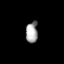
Tissue: lung
Cell type: Epithelial cells
Senescence score: 0.1944
Nuclear area (px): 248
Mean DAPI intensity: 160.98